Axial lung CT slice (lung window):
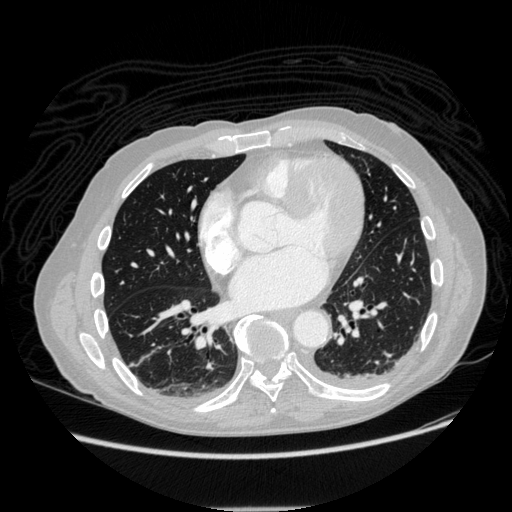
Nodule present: no